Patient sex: M
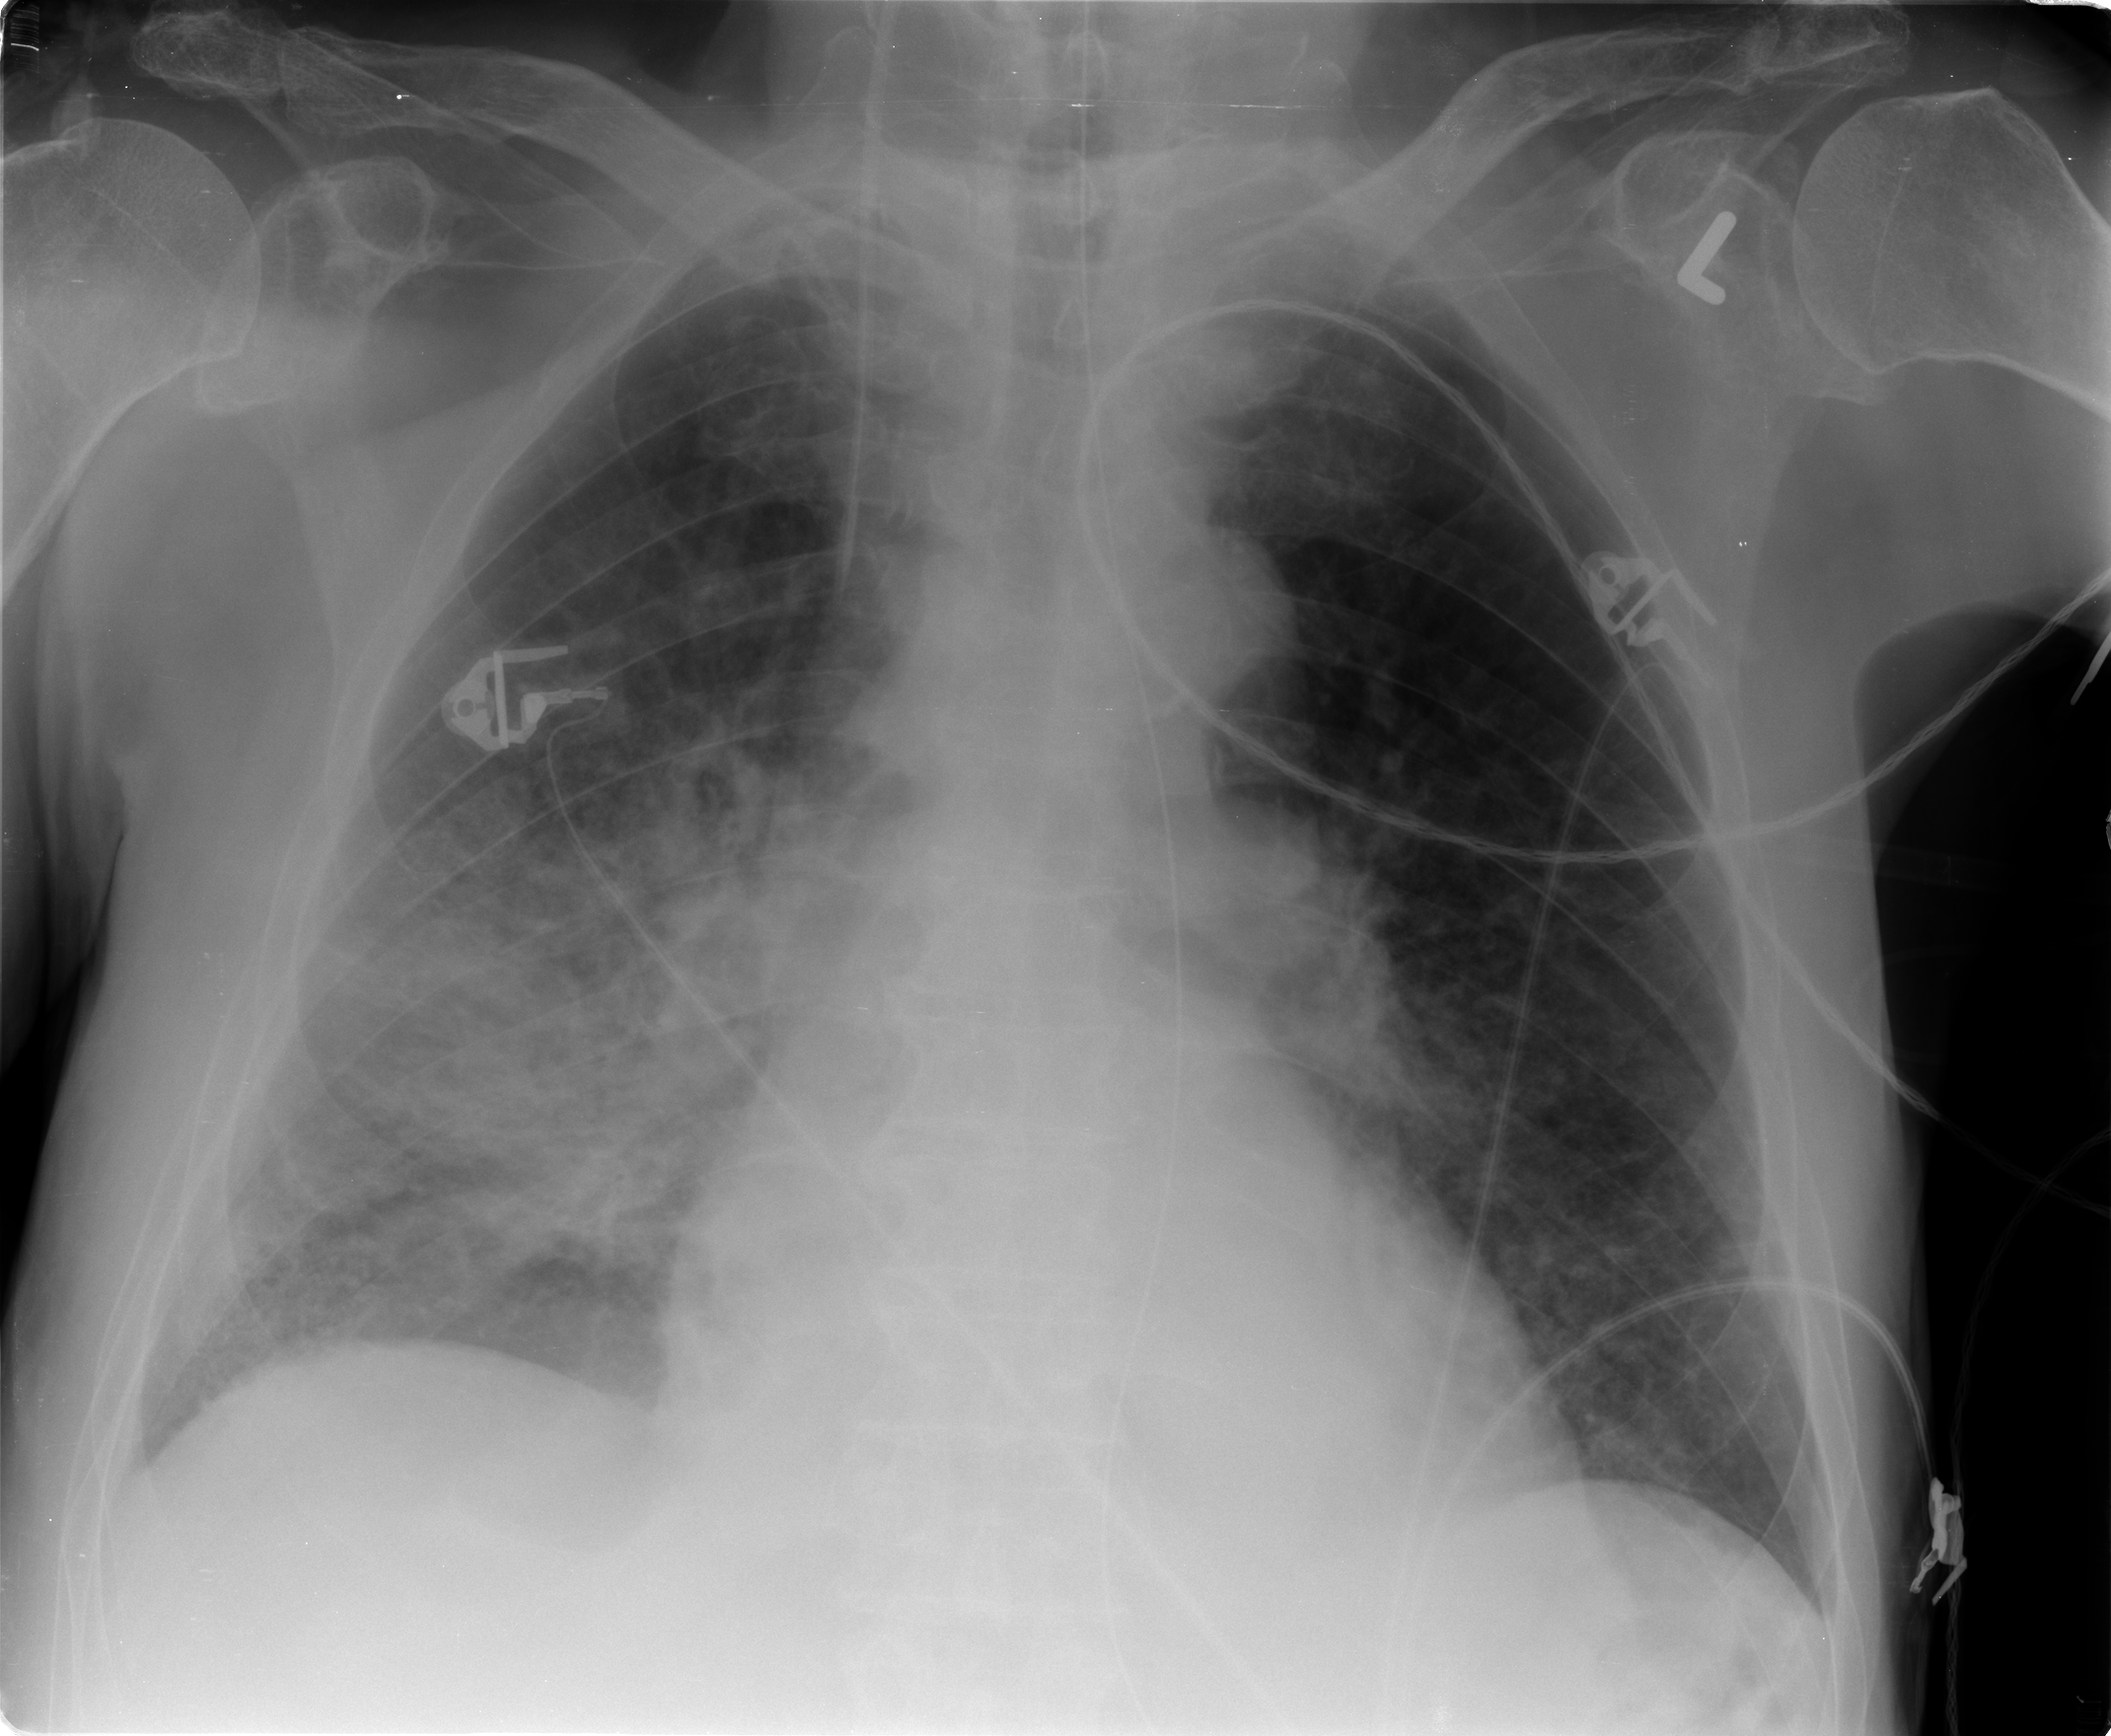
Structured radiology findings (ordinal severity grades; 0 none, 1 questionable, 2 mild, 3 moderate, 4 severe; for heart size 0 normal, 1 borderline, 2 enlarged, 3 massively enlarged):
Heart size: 1
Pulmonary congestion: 1
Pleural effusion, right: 0
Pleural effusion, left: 0
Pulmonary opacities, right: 3
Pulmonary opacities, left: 2
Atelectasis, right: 1
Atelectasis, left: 0